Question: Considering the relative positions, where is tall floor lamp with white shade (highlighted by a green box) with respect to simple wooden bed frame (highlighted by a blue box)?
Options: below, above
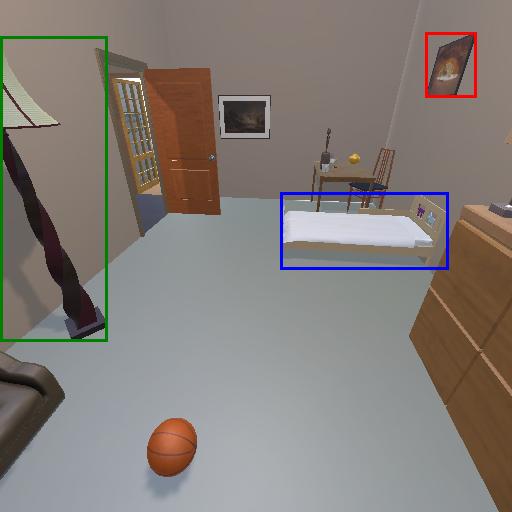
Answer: below